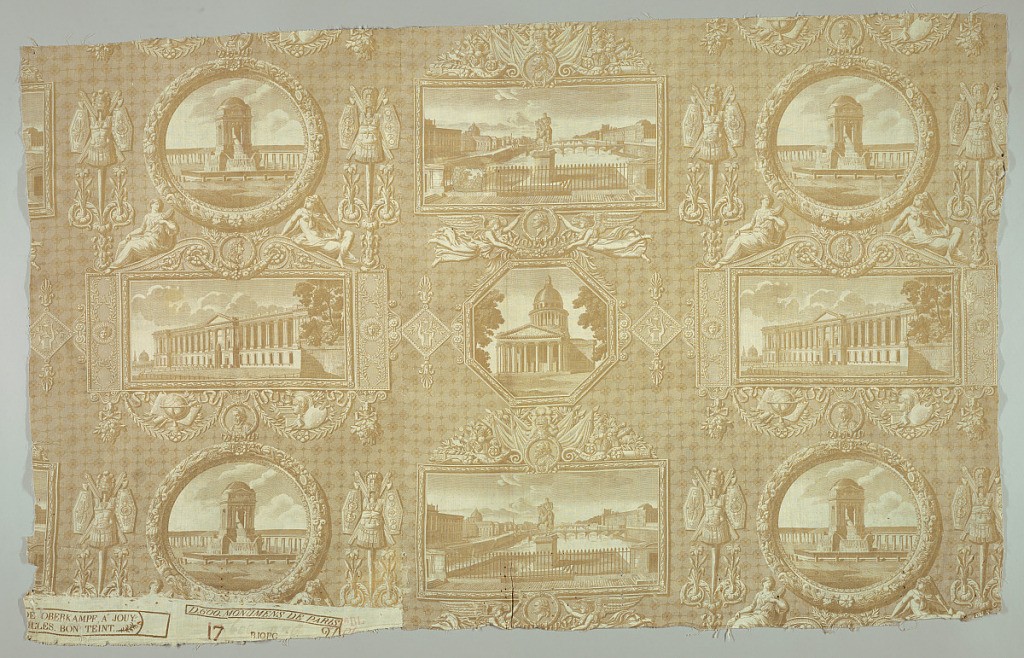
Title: Monuments de Paris
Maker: Hippolyte Le Bas, French, 1782–1867
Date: ca. 1815
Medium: cotton Technique: printed by engraved roller on plain weave
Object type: Chef de piece
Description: Design in pale brown on white background. Four familiar scenes of Paris: statue of Henri IV on the Pont Neuf, the Fountain of the Innocents, the Parthenon, the east front of the Louvre all in elaborate frames.